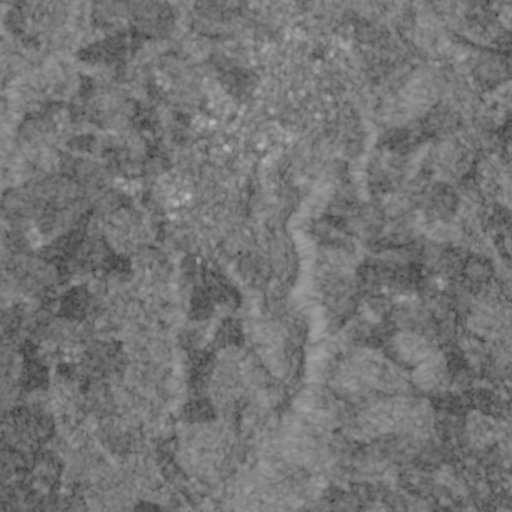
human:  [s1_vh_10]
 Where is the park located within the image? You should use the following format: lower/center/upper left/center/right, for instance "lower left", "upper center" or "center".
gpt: The park is located in the upper right of the image.
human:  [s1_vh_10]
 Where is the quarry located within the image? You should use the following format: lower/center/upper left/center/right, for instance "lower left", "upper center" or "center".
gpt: There is no quarry in the image.

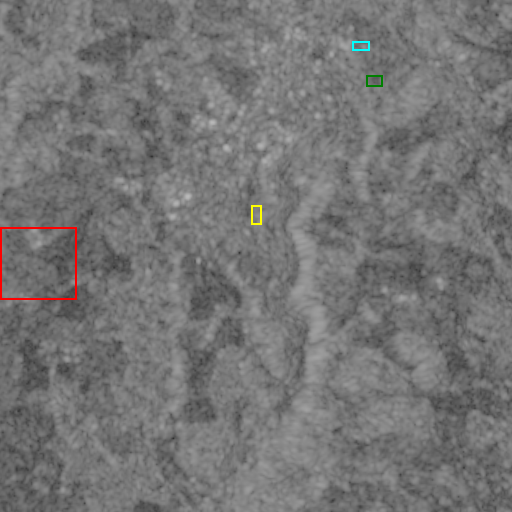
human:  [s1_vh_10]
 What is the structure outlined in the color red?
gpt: The structure outlined in red is a crop field.
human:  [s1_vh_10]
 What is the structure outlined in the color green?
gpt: The structure outlined in green is a park.
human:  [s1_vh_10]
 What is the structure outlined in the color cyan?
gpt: The structure outlined in cyan is a parking lot.
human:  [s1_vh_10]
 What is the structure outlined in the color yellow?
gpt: The structure outlined in yellow is a wastewater plant.
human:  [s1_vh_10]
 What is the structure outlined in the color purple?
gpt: There is no purple outline.